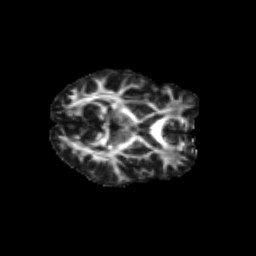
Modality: FA
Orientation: axial
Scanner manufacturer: siemens
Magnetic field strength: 3 T
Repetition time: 9.2 s
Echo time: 0.084 s